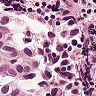
Metastatic tissue present: yes